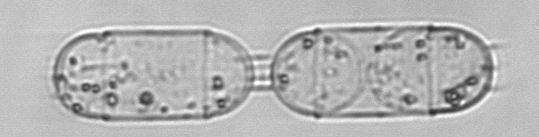
Label: Stephanopyxis